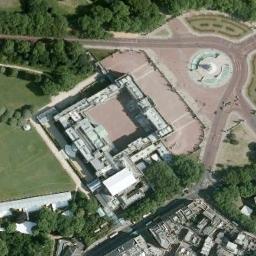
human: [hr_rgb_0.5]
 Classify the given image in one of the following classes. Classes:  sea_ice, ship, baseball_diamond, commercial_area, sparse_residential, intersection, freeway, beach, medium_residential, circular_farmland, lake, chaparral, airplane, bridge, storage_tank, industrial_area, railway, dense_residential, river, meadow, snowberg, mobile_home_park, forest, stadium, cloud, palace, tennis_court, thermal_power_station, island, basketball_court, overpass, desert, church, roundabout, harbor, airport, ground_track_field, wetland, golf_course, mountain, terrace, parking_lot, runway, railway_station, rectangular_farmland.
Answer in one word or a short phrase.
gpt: palace